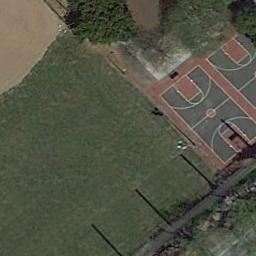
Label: basketball_court